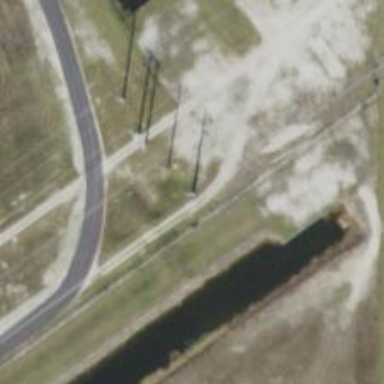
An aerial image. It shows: Power pole.